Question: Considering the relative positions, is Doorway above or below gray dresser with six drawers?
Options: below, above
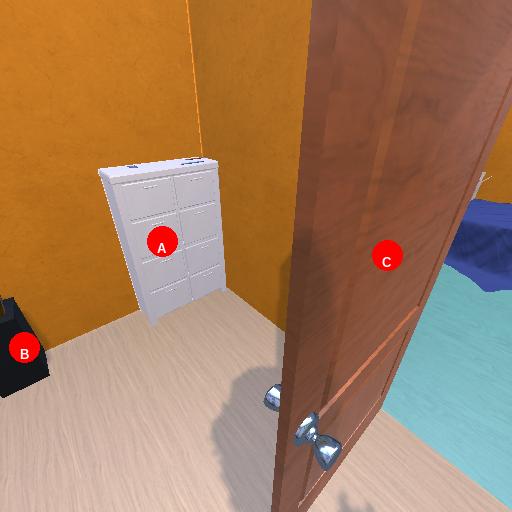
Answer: below